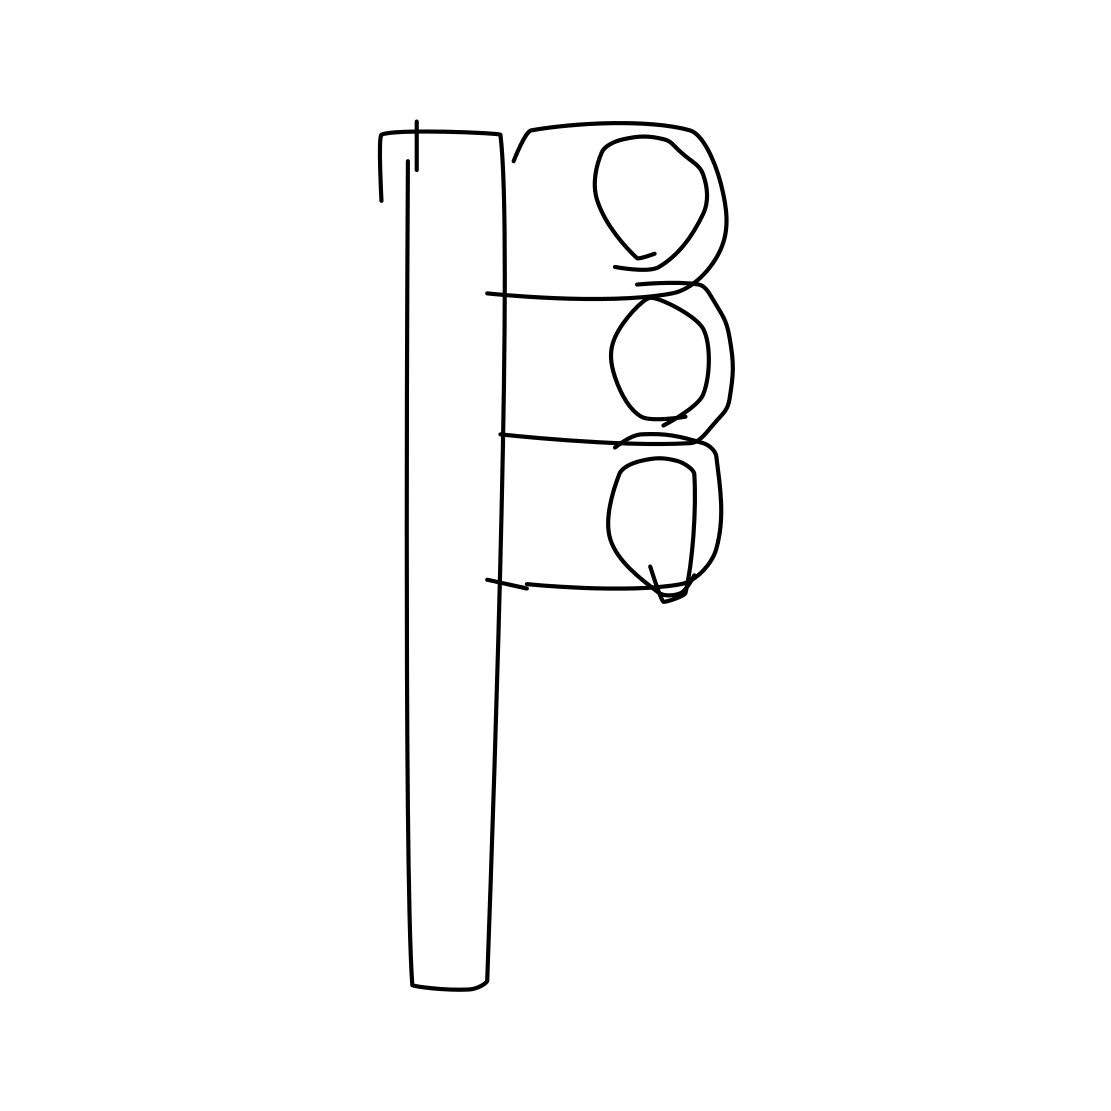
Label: traffic light